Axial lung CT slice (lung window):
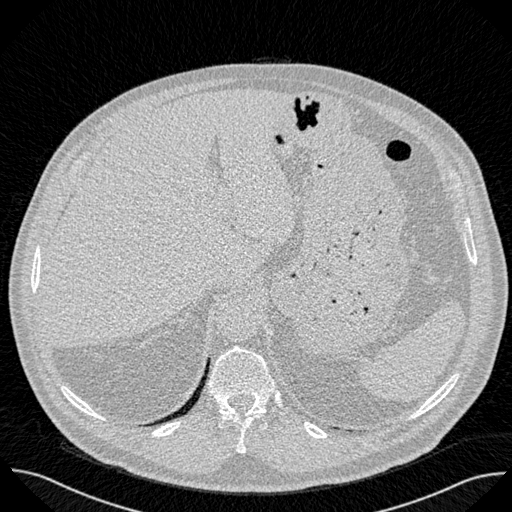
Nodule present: no